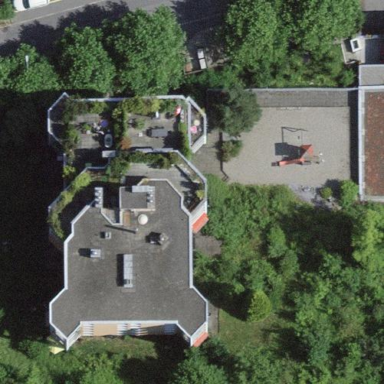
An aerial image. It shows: Building.